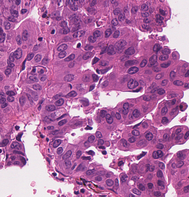
Tumor epithelial tissue: yes
Tumor-associated stroma tissue: no
Normal tissue: no